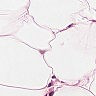
Metastatic tissue present: no